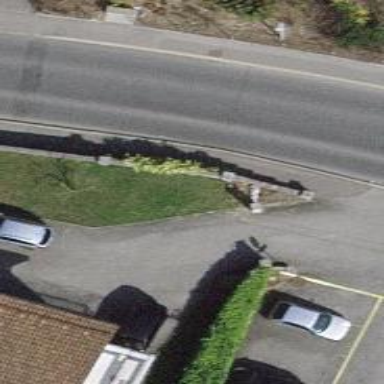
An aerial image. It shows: Bus stop with platform for public transport.